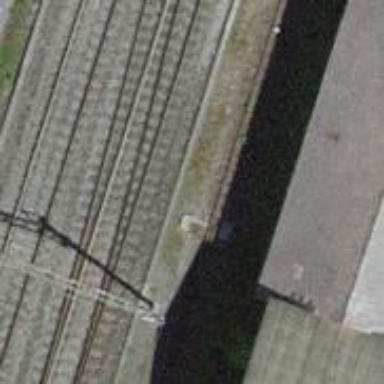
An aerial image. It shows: Railway switch.